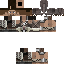
A male human skin with medium skin, wearing brown long hair dressed in a red armor chest and brown pants, featuring a closed mouth.